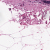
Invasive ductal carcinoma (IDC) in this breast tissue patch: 0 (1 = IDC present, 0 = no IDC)